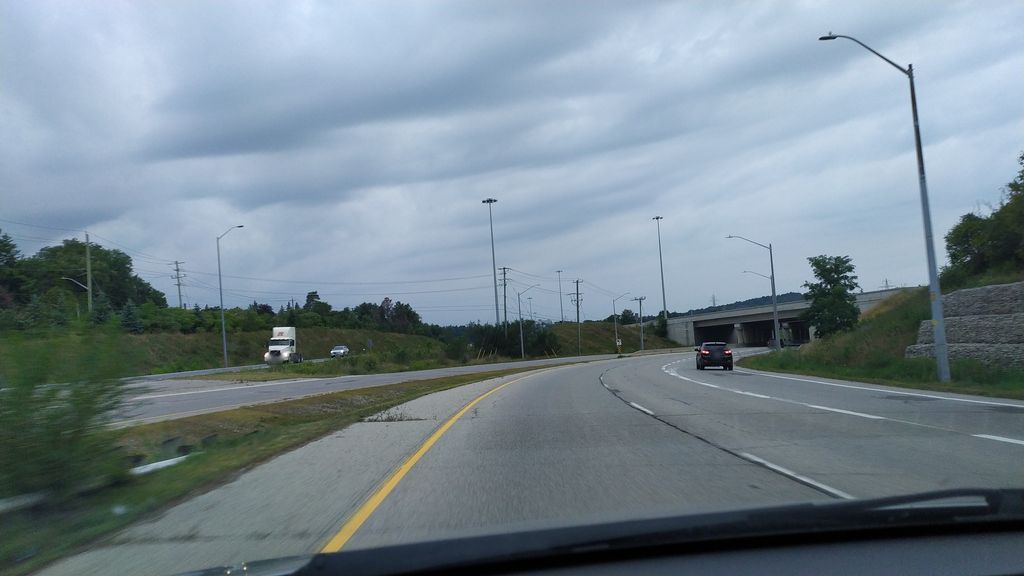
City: kitchener-waterloo